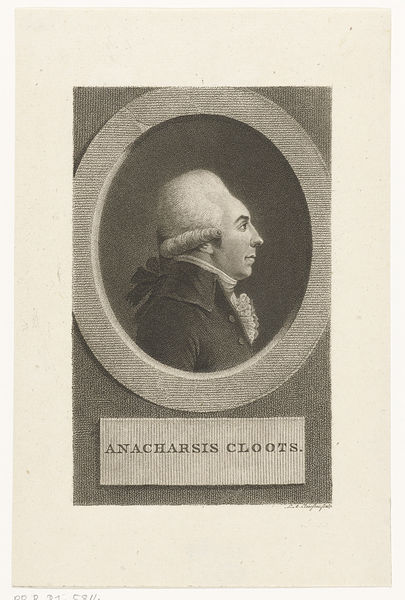
Titel: Portret van Jean Baptiste Baron de Cloots du Val-de-Grâce, genaamd Anarcharsis Cloots
Künstler: Lambertus Antonius Claessens
Standort: Amsterdam
Institution: Rijksmuseum
Schlagwörter: nase, profil, schleife, anzug, hemd, kragen, mensch, bild, portrait, person, locken, kreis, oval, perücke, schrift, white, black, collar, formal, gray, grey, hair, lace, nose, old, zopf, seitenansicht, picture, print, brown, augenbraue, foto, name, schild, druck, hohe stirn, profile, man, ear, head, ribbon, uniform, side, drawing, paper, black and white, frame, coat, mouth, buttons, graphic, illustration, beard, french, quadrat, cravat, jacket, curl, perrücke, clothes, shoulder, engraving, eye, book, lips, lapel, tan, forehead, round, bow, eyebrow, latin, text, potrait, sepia, wig, medallion, ruffle, enlightenment, scetch, title, crack, label, powdered, high collar, cloots, anacharsis, anacharsis cloots, peruke, cloot, anacharsis cloot, ovalk, side perspective, oavl, üanacharisis